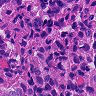
Metastatic tissue present: yes